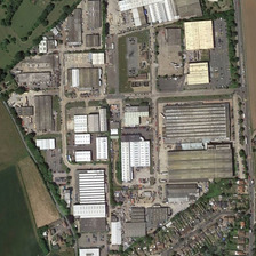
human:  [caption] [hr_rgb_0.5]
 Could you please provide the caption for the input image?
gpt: the diamond industrial contains some white work shops .

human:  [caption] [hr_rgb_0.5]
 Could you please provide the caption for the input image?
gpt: Between a river and a field there is a factory and a residential building.

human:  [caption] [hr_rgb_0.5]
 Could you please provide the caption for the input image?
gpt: There is a factory with the house between the river and farmland.

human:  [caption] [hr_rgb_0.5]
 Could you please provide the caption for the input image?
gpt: a straight road separates a bustling industrial area and a bald bareland .

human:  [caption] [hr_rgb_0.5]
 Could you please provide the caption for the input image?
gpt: There is a factory with residential buildings between a river and agricultural land.